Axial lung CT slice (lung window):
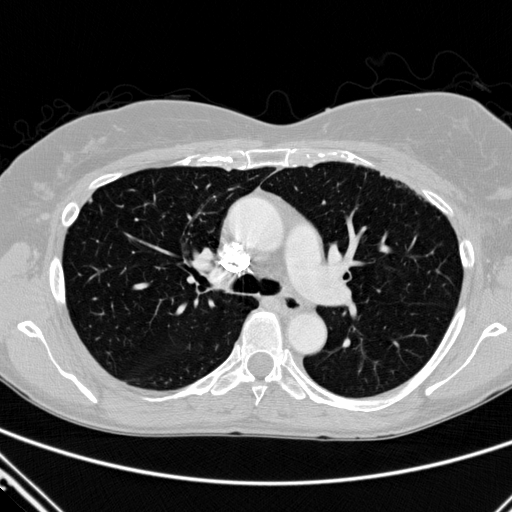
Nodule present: no